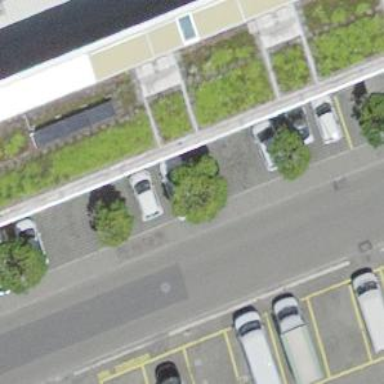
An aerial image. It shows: Car-sharing service available at this location.